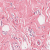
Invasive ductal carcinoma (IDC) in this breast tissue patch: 0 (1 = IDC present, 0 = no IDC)